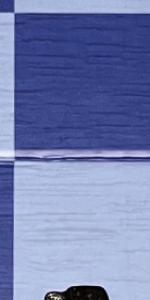
Label: Empty